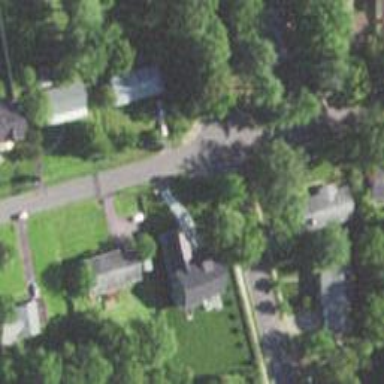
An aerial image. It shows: Residential road.